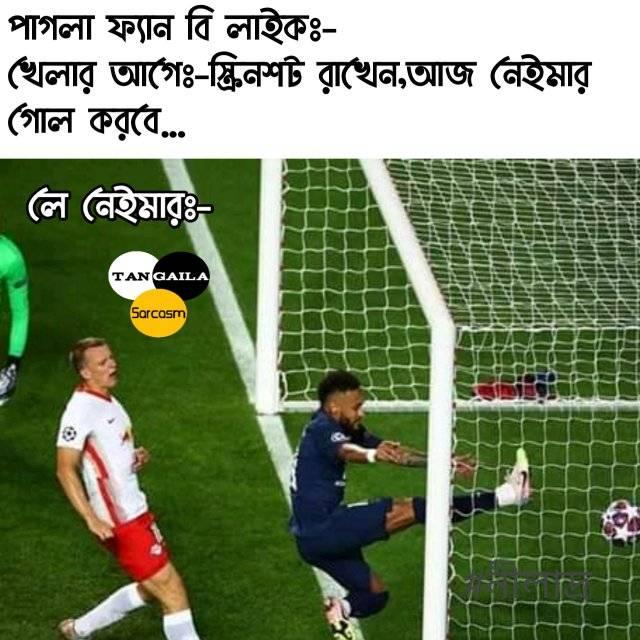
Caption: পাগলা ফ্যান বি লাইকঃ-   খেলার আগেঃ স্ক্রিনশট রাখেন, আজ নেইমার গোল করবে ...   লে নেইমারঃ-
Label: non-hate